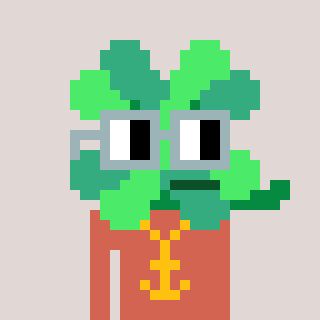
a pixel art character with square dark gray glasses, a clover-shaped head and a peachy-colored body on a warm background